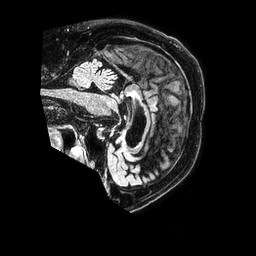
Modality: FLAIR
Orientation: sagittal
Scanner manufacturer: philips
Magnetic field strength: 1.5 T
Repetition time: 4.8 s
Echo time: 0.3 s